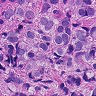
Metastatic tissue present: yes